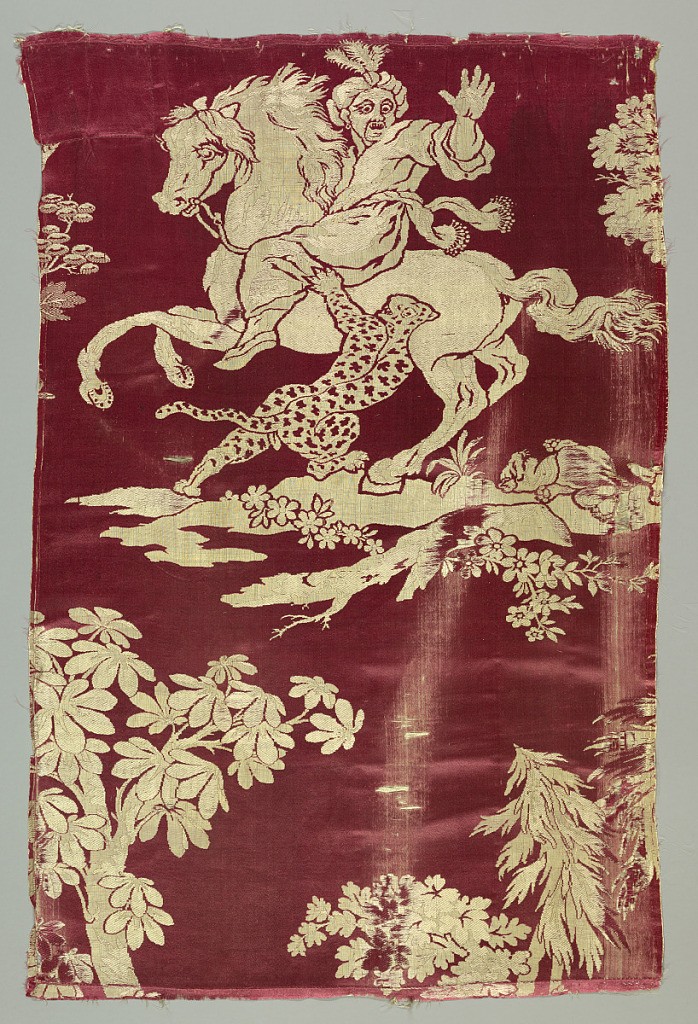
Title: Fragments
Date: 1750–1800
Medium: silk Technique: compound satin weave
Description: Rose satin ground with off-white weft patterning. Fragments show alternating vertical large-scale repeat vignettes of a horseman under attack by a leopard, a horseman with a raised scimitar fends off an attack by a lion, and a man standing before a large palm tree stabs a leopard. Men are dressed in a variety of Eastern costume.